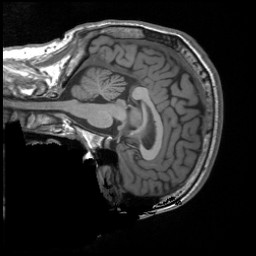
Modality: T1w
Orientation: sagittal